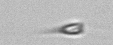
Label: Calciopappus